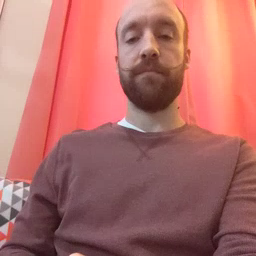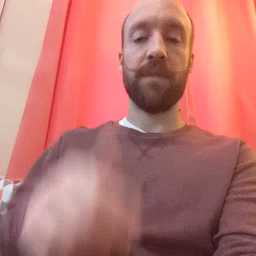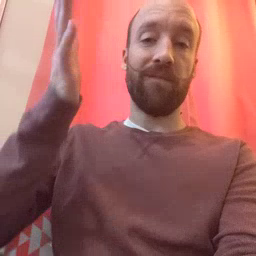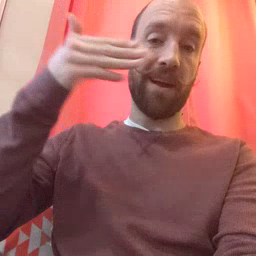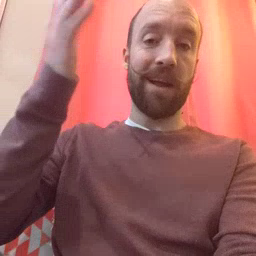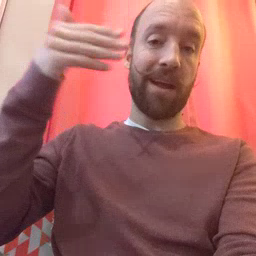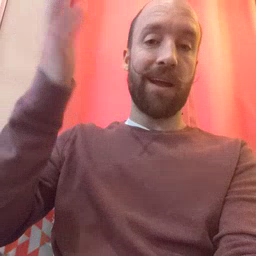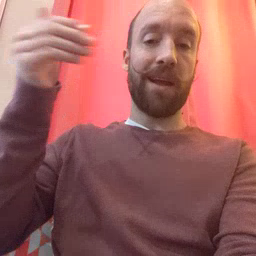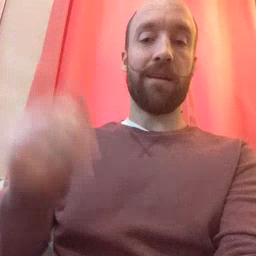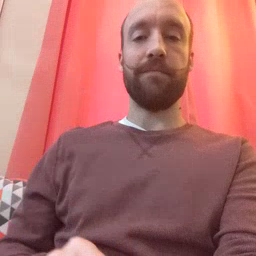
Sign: flag